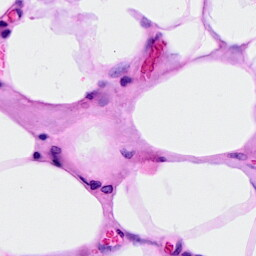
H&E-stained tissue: Breast